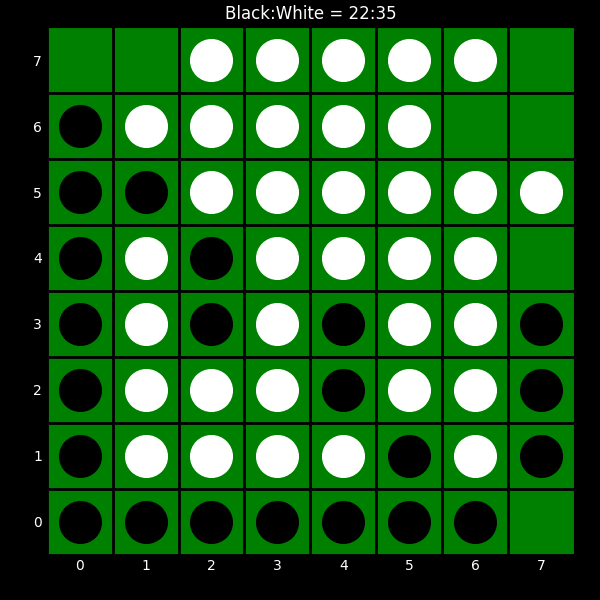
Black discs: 22
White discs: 35